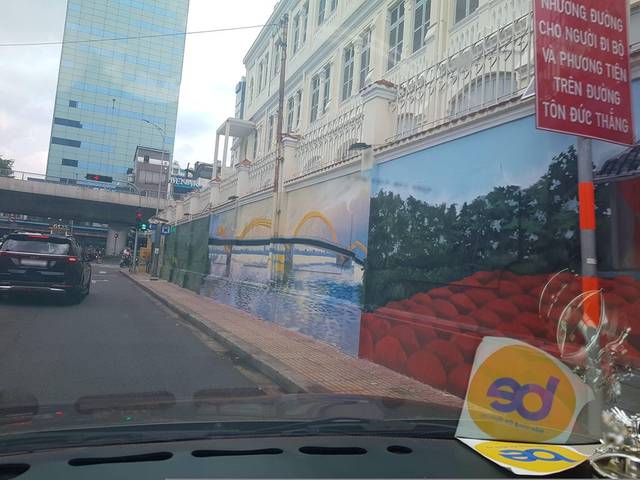
Region: Vietnam
Coordinates: 10.783, 106.706